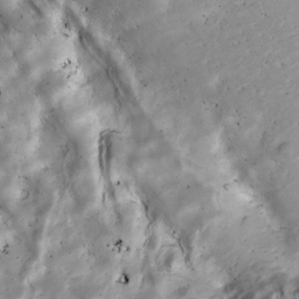
Label: non_frost